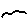
Label: cloud